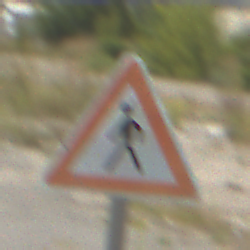
Verkehrszeichen: FussgaengerRechts
Umgebung: Outdoor, Suburban
Tageszeit: Midday
Wetter: PartlyCloudy
Licht: Natural
Jahreszeit: Summer
Kontrast: HighContrast